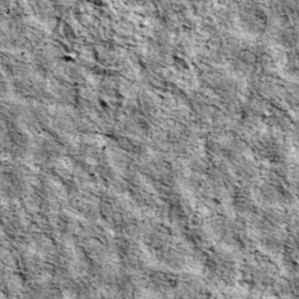
Label: non_frost